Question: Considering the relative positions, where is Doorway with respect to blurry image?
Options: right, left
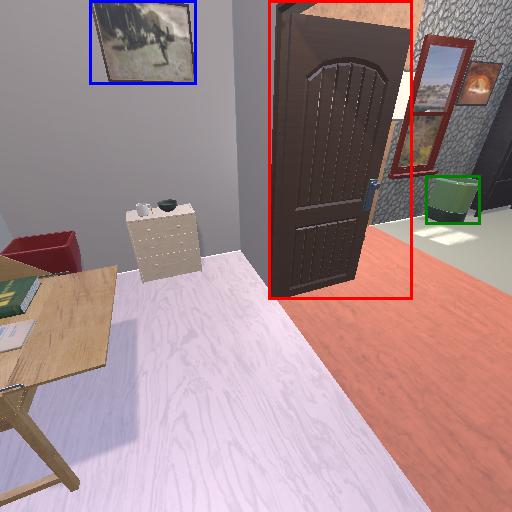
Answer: right